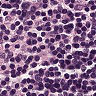
Metastatic tissue present: no